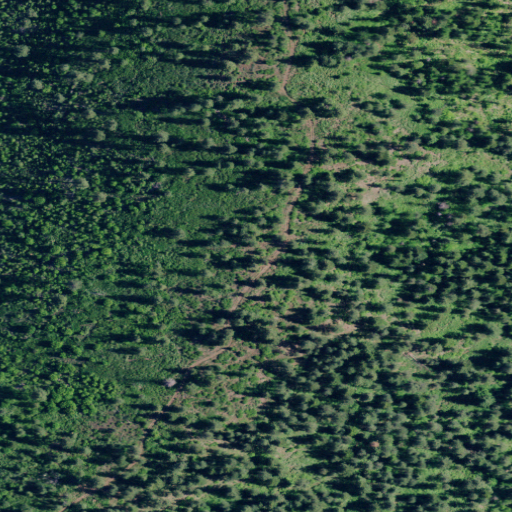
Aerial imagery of mountain in Idaho named Lone Jack Mountain containing evergreen forest, shrub, and deciduous forest